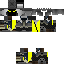
A male skeleton skin with dark skin, wearing brown helmet dressed in a yellow armor chest and black pants, featuring a closed mouth.